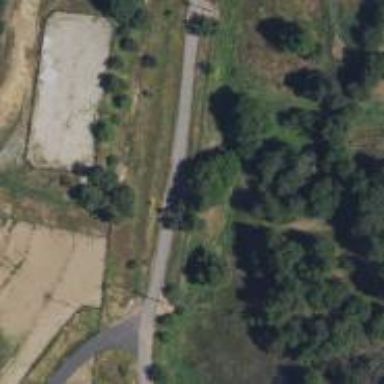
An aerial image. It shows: Tertiary road.